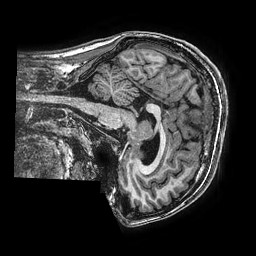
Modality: T1w
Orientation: sagittal
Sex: male
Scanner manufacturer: ge
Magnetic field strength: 3 T
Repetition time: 0.0077 s
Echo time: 0.003436 s